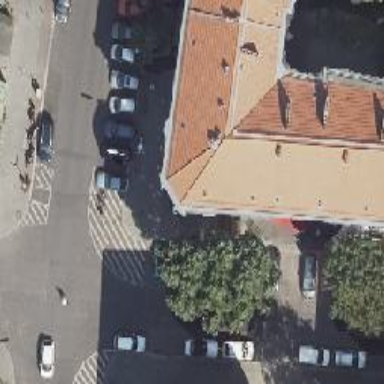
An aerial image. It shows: Café.